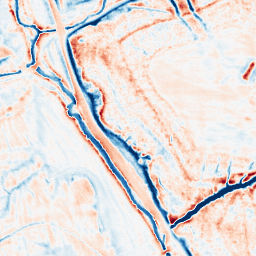
Category: edge_preserving
Decomposition family: anisotropic_diffusion
Decomposition parameters: iterations: 50
kappa: 10
gamma: 0.15
Upsampling method: sinc_blackman
Upsampling parameters: scale: 2
kernel_size: 4
Upsampling scale: 2